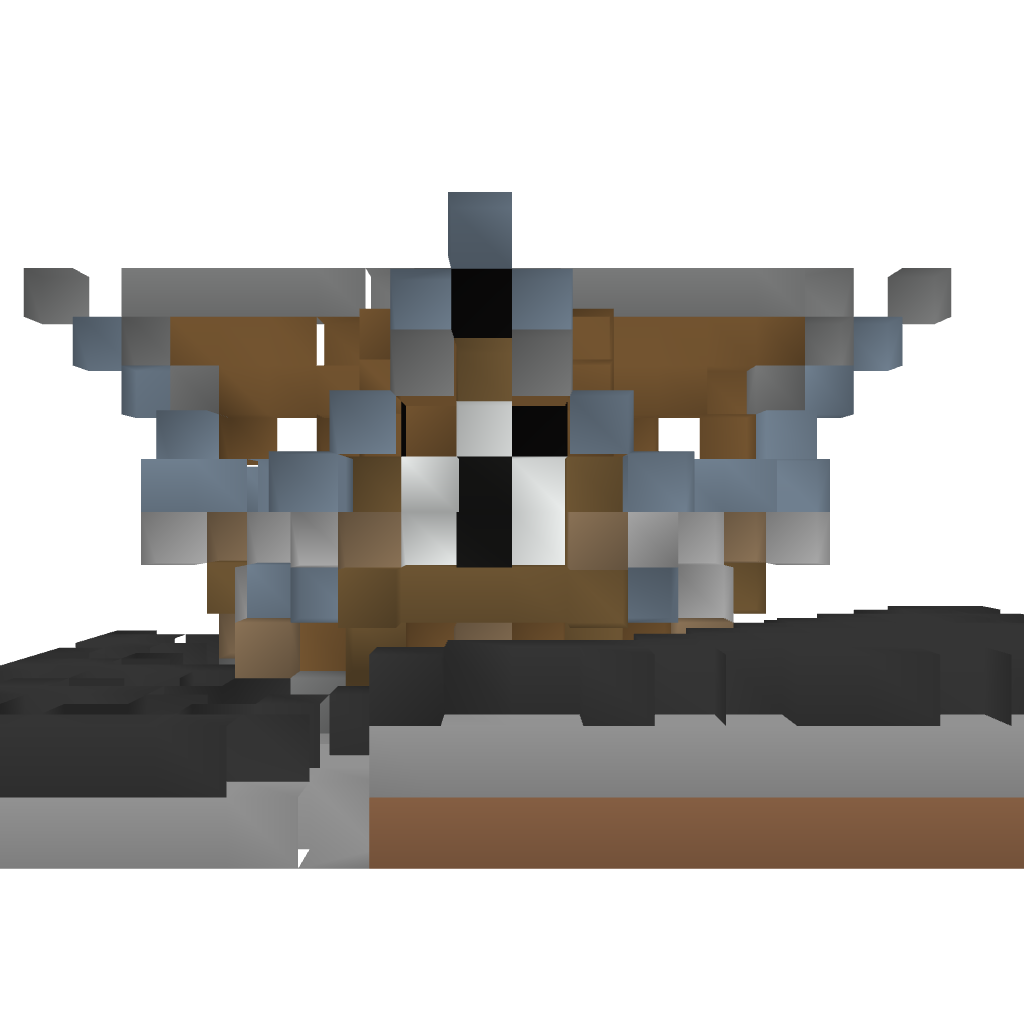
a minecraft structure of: Medieval house